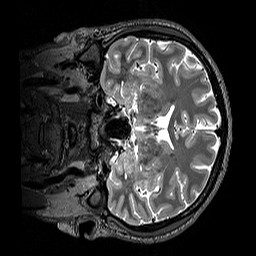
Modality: T2w
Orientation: coronal
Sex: male
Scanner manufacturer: siemens
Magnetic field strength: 3 T
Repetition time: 3.2 s
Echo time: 0.409 s